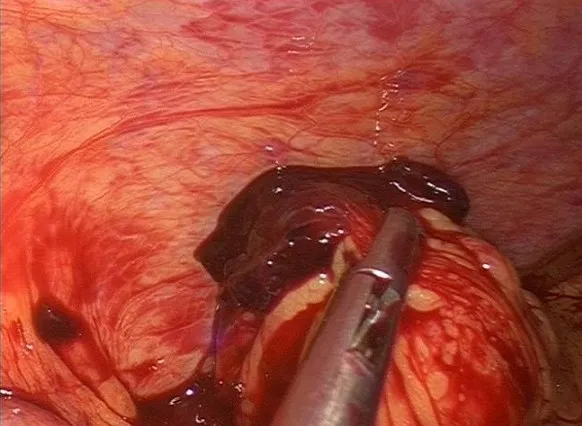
In the surface of omentum was a lesion that seems attributable to blood clot, tenaciously adhered to omental tissue.
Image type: medical_photograph (other_medical_photograph)